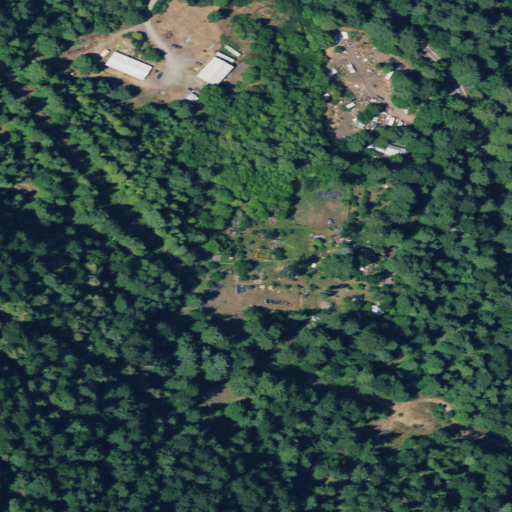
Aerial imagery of plain(s) in California named Weonme Flat containing evergreen forest, shrub, open development, deciduous forest, medium intensity development, low intensity development, and mixed forest